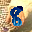
Label: 8